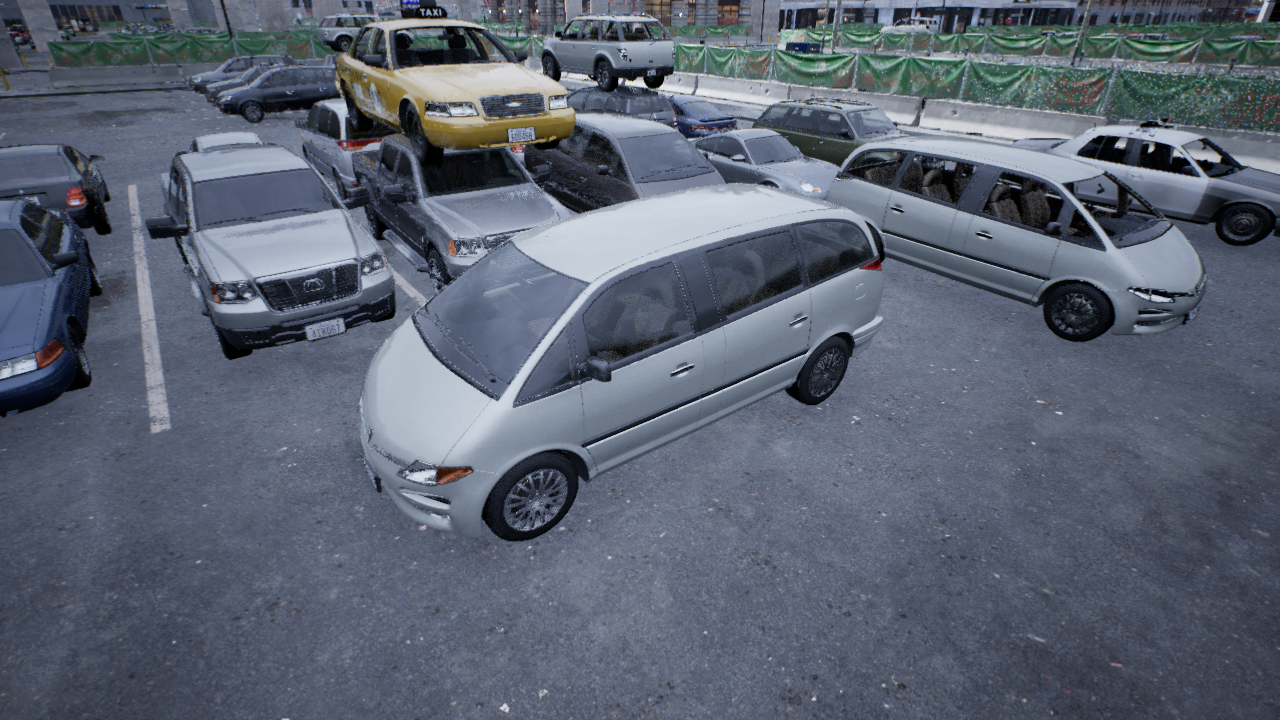
Venue: arterial
Lighting: overcast
Vehicle rig: minivan